Interaction volume radius: 5 \u00c5
Interaction volume height: 15 \u00c5
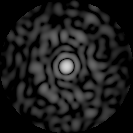
Disorder parameter: 0.8816